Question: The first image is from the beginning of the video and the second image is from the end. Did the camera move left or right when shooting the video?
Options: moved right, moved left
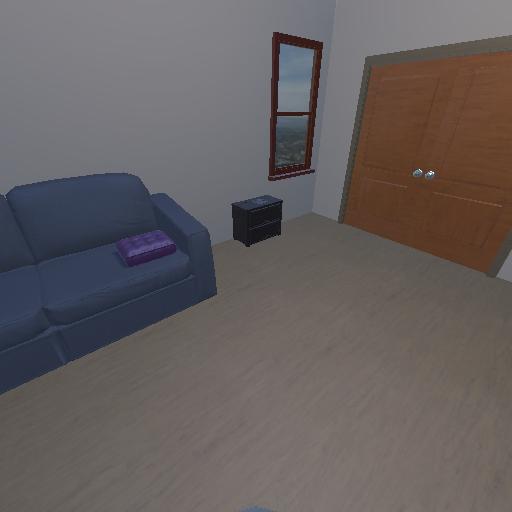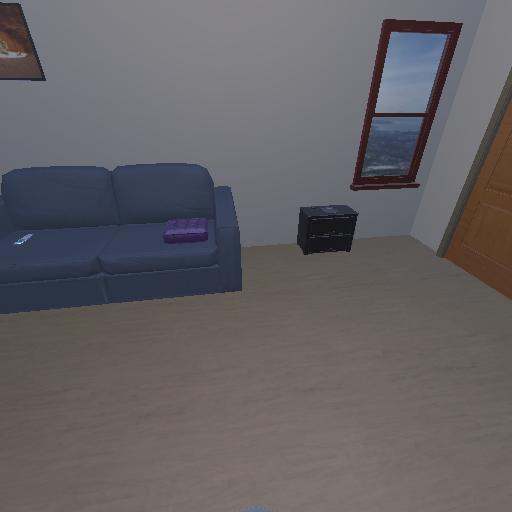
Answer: moved right